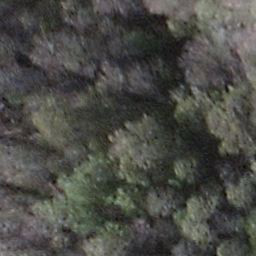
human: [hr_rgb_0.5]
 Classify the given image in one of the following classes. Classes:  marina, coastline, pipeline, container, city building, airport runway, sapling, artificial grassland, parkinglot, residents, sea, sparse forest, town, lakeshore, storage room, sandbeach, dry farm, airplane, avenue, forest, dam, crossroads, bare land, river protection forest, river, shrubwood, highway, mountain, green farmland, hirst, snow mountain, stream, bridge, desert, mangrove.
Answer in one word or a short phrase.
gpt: shrubwood